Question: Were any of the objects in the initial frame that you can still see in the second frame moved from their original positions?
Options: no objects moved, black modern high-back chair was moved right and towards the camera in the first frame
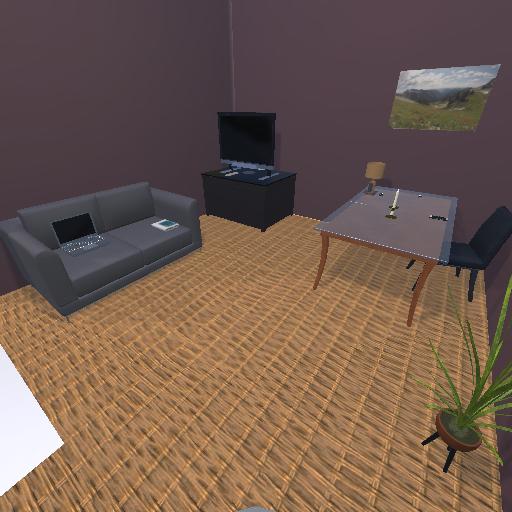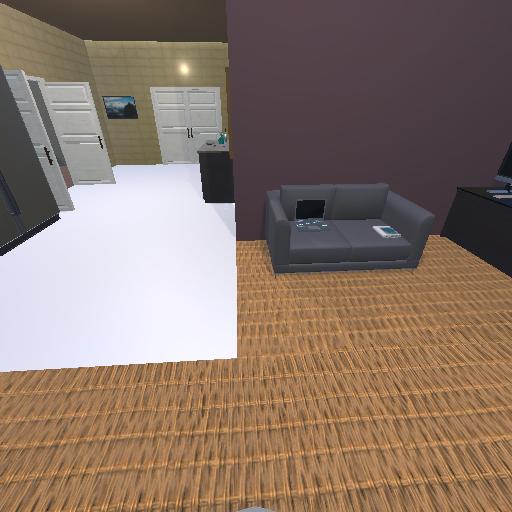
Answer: no objects moved